Field crop: maize
Growth stage: 1
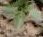
Species: datura